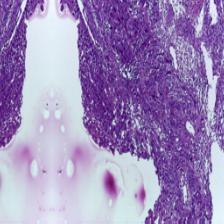
Diagnosis: OSCC